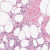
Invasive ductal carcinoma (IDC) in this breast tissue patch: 0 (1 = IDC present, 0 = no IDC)